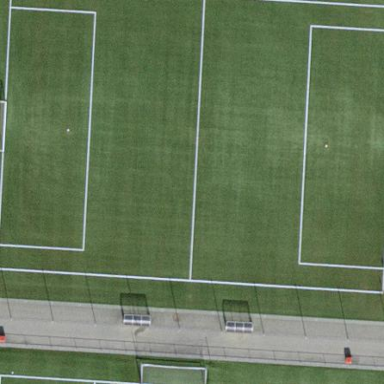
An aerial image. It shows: Soccer pitch for outdoor sports and leisure activities.